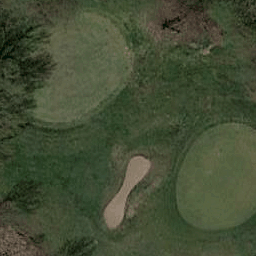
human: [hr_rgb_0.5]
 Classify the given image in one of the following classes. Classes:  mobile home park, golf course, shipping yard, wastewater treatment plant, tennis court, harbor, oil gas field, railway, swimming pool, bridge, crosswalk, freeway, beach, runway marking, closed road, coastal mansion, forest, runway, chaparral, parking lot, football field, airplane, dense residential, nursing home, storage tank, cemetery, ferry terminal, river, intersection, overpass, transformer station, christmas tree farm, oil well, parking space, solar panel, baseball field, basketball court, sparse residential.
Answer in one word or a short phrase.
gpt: golf course